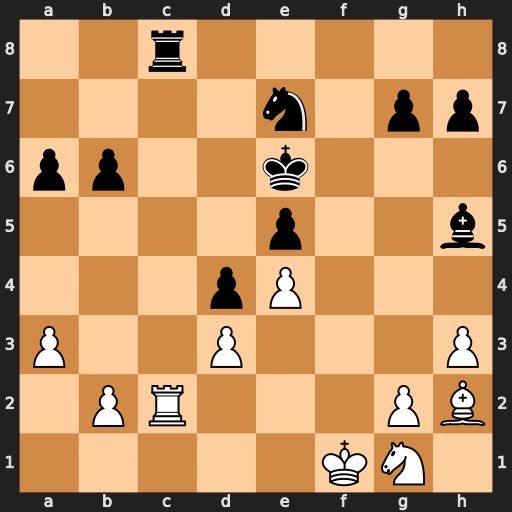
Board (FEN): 2r5/4n1pp/pp2k3/4p2b/3pP3/P2P3P/1PR3PB/5KN1
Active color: w
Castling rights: -
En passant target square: -
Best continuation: Rxc8 Nxc8 g4